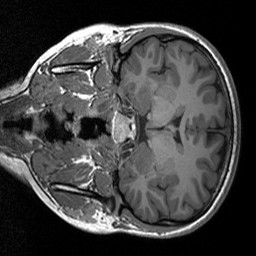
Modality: T1w
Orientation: coronal
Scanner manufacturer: siemens
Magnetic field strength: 3 T
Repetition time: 1.76 s
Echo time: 0.0022 s